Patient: sex M, age 75
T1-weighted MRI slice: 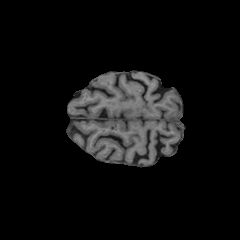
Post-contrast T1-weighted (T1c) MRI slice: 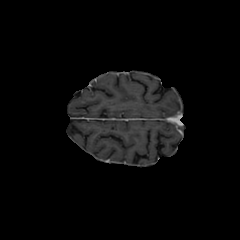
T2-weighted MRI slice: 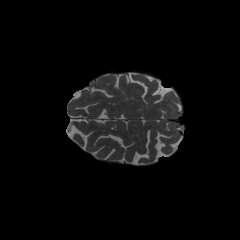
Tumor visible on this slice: no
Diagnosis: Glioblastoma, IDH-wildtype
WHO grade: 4